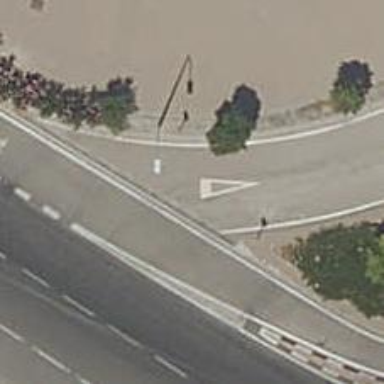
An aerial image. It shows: Kerb serving as barrier.